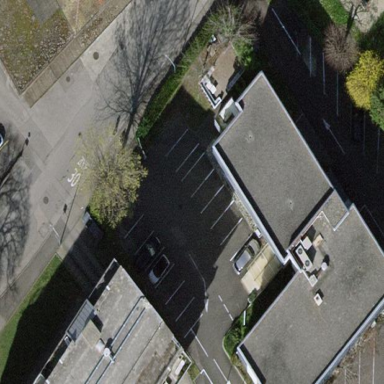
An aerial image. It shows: Commercial building.